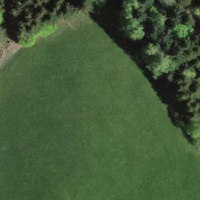
EUNIS habitat code: 24
Species observed at this site:
Teucrium scorodonia